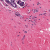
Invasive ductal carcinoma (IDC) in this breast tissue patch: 0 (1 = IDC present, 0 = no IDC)